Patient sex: M
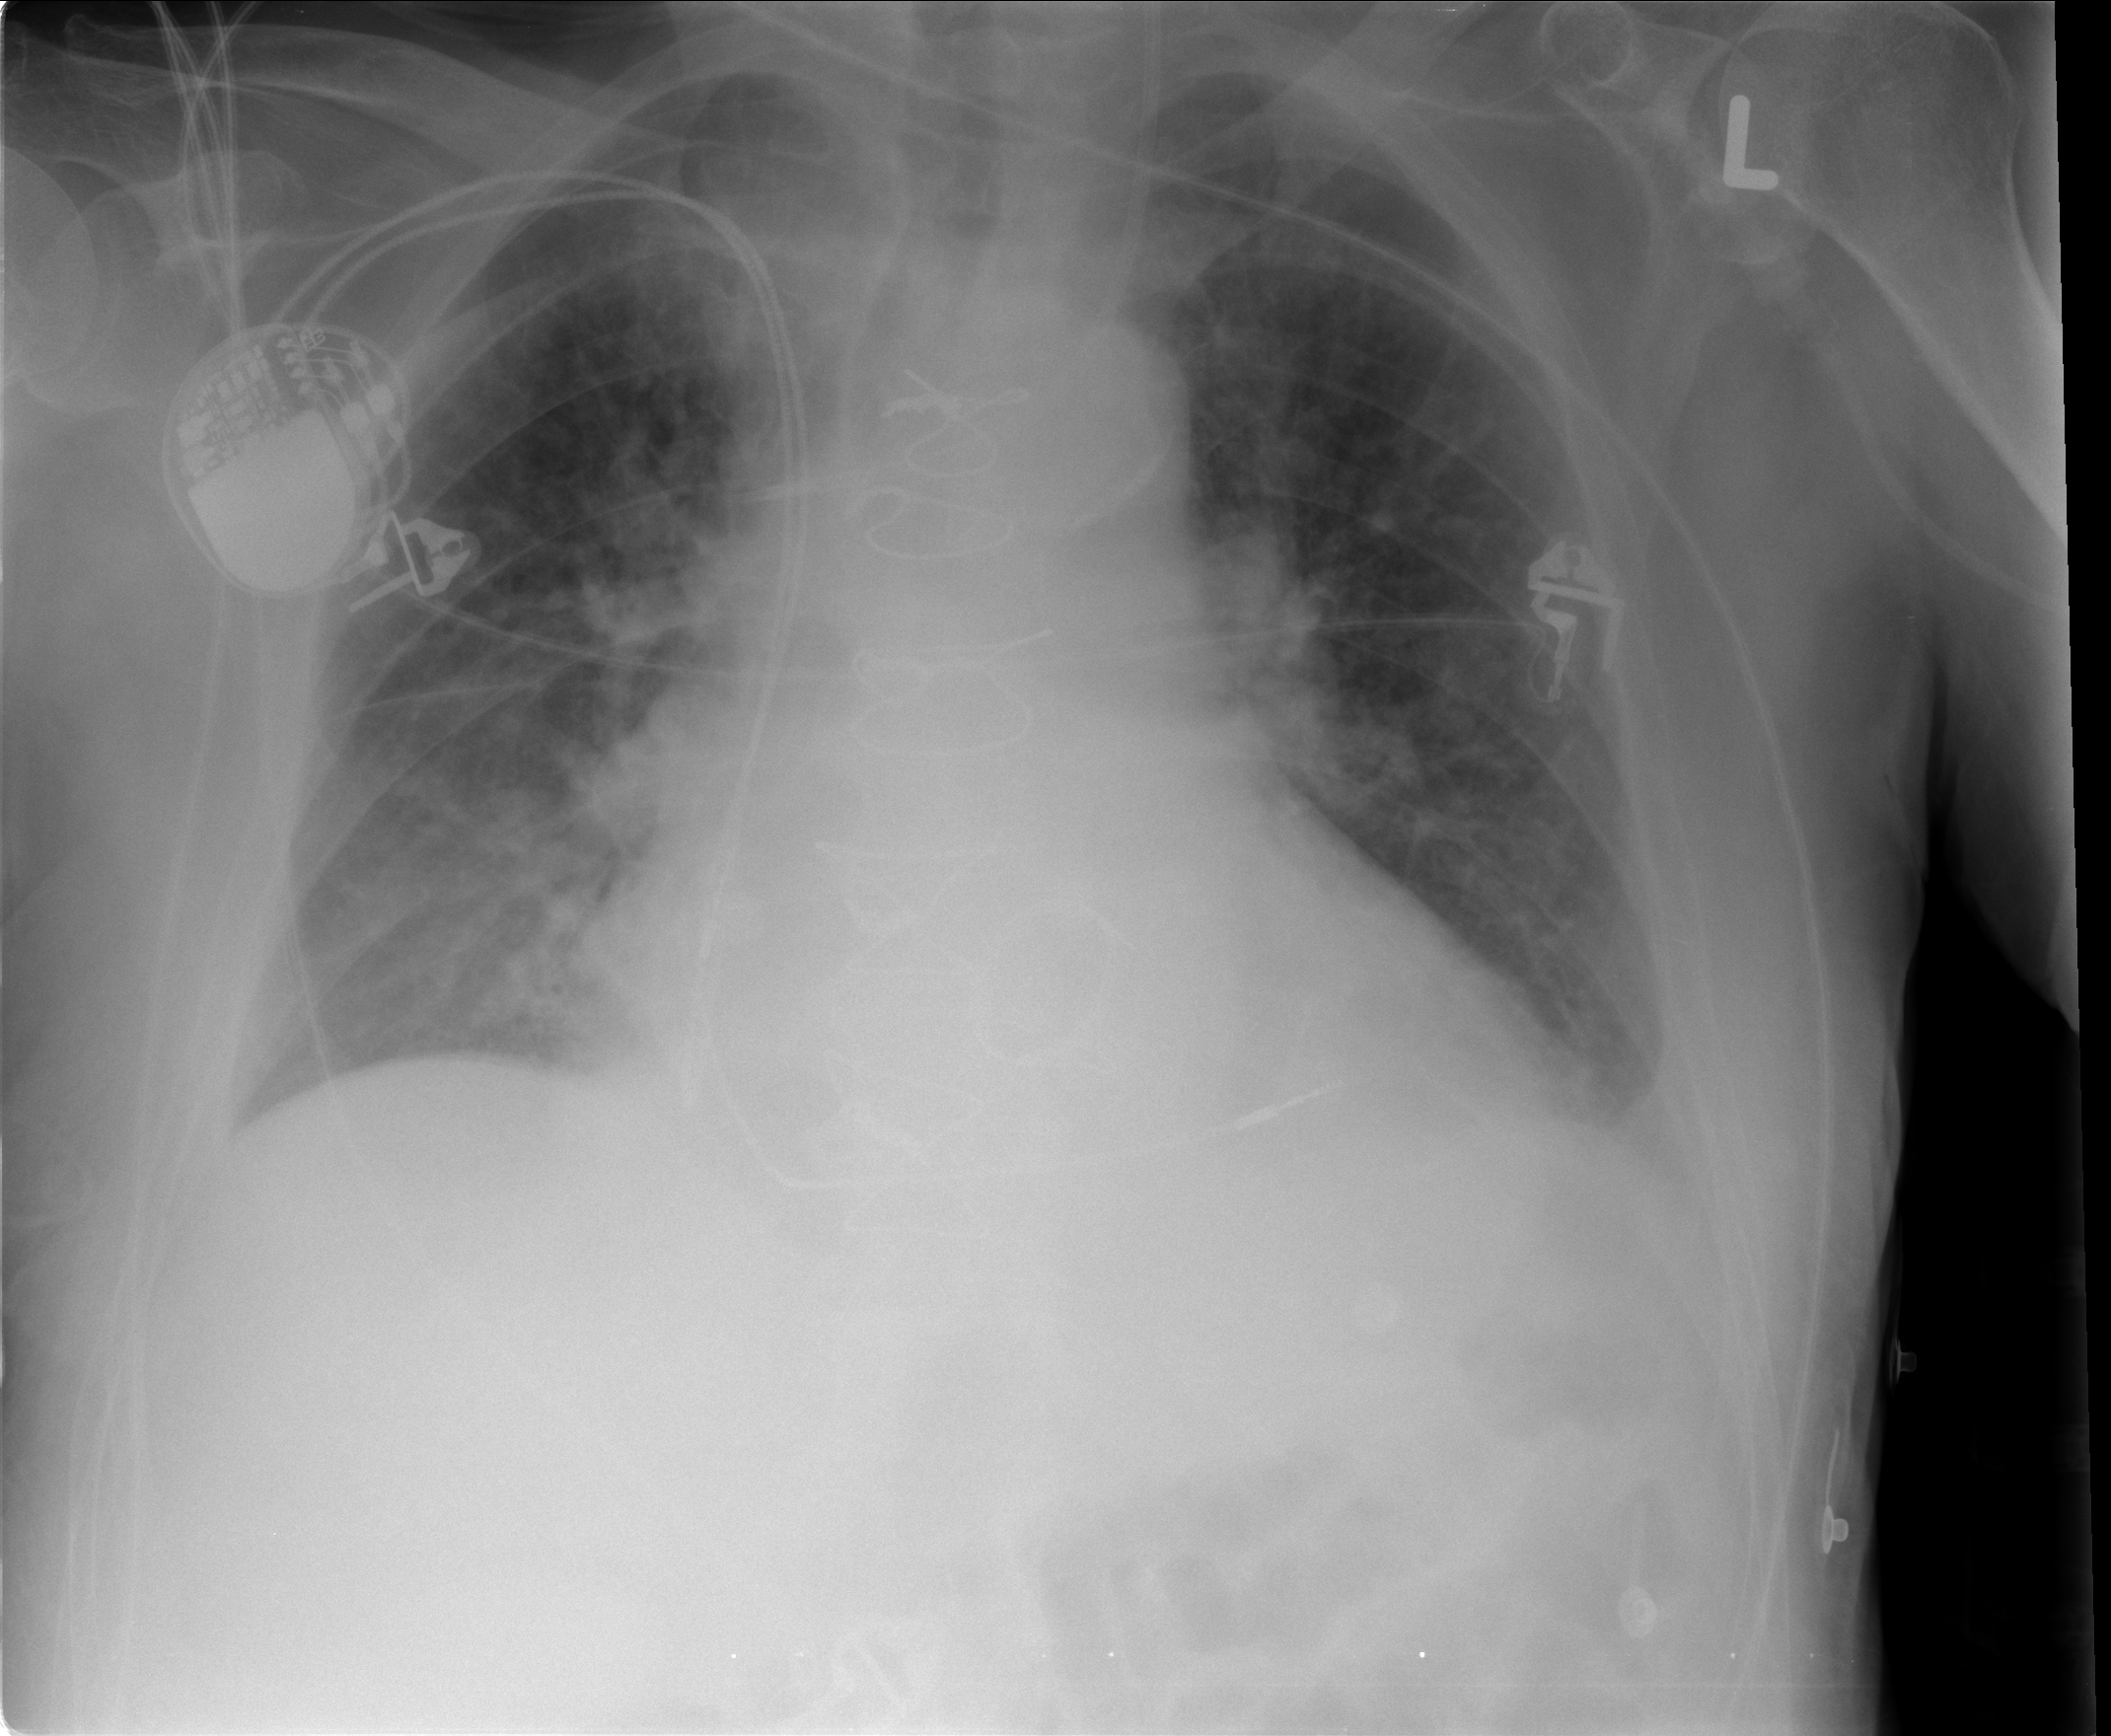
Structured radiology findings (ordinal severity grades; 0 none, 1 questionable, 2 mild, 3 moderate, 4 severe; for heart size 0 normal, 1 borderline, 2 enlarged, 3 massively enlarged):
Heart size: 2
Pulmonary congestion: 2
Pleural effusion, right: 0
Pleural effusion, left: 2
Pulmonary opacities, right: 2
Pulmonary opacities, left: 1
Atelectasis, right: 2
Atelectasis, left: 2